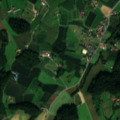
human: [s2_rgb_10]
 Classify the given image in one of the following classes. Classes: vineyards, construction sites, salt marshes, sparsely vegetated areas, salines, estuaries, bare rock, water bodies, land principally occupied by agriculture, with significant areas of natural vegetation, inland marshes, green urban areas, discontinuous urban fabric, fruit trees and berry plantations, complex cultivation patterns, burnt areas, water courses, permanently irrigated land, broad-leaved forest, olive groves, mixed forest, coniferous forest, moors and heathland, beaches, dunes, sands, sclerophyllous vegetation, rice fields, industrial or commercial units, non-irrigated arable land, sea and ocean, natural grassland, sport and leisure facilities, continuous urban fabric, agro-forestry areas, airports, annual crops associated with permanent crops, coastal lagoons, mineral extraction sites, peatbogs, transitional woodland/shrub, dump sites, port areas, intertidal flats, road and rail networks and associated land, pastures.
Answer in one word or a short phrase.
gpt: non-irrigated arable land, complex cultivation patterns, land principally occupied by agriculture, with significant areas of natural vegetation, broad-leaved forest